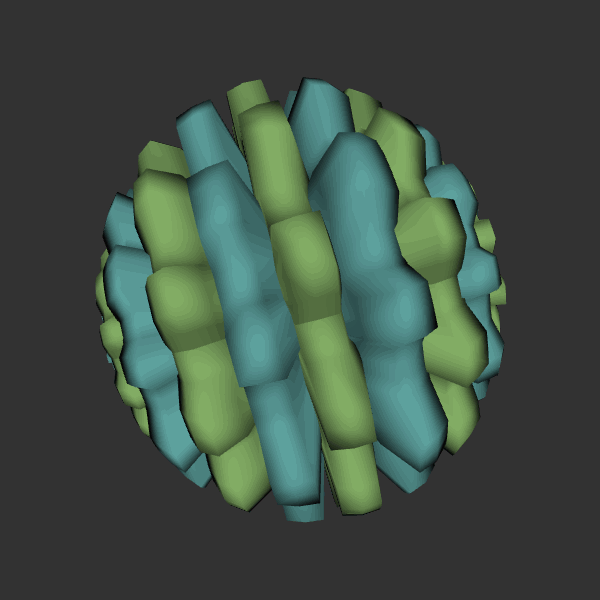
Background: dark